Question: padding does not work as expected in custom ViewGroup
Hi:
My layout have the following structure:
'''
RelativeLayout(with padding)
MainView(ViewGroup)
'''
And the :
'''
<RelativeLayout xmlns:android="http://schemas.android.com/apk/res/android"
xmlns:tools="http://schemas.android.com/tools"
android:layout_width="match_parent"
android:layout_height="match_parent"
android:background="#ffffff"
android:paddingBottom="16dp"
android:paddingLeft="16dp"
android:paddingRight="16dp"
android:paddingTop="16dp"
tools:context=".MainActivity" >
<com.example.testandroid.MainView
android:layout_width="match_parent"
android:layout_height="match_parent" />
</RelativeLayout>
'''
'''
public class MainView extends ViewGroup {
public MainView(Context context, AttributeSet as) {
super(context);
addView(new MyView(context, null));
}
@Override
protected void dispatchDraw(Canvas canvas) {
canvas.drawColor(Color.GREEN);
super.dispatchDraw(canvas);
}
@Override
protected void onLayout(boolean changed, int l, int t, int r, int b) {
for (int i = 0, len = getChildCount(); i < len; i++) {
View v = getChildAt(i);
v.layout(l,t,r,b);
}
}
}
'''
'''
public class MyView extends SurfaceView implements Callback {
public MyView(Context contex, AttributeSet as) {
super(contex, as);
getHolder().addCallback(this);
}
@Override
public void surfaceChanged(SurfaceHolder holder, int format, int width, int height) {
refresh();
}
private void refresh() {
SurfaceHolder holder = getHolder();
synchronized (holder) {
Canvas canvas = holder.lockCanvas();
if (canvas != null) {
try {
Paint p = new Paint();
p.setColor(Color.RED);
canvas.drawCircle(10, 10, 10, p);
} finally {
holder.unlockCanvasAndPost(canvas);
}
}
}
}
@Override
public void surfaceCreated(SurfaceHolder holder) {
refresh();
}
@Override
public void surfaceDestroyed(SurfaceHolder holder) {
}
}
'''
Now, this is what I got now:

As you can see, the viewgroup I created 'MainView' has a background of 'green'.
And 'MainView' add a 'MyView' dynamically whose background is black here.
Now, the problem is that what the 'MyView' have a padding relative to 'MainView'? Because I want it take all the space of 'MainView', that's to say, the 'greed' should be invisible.
Why?
But
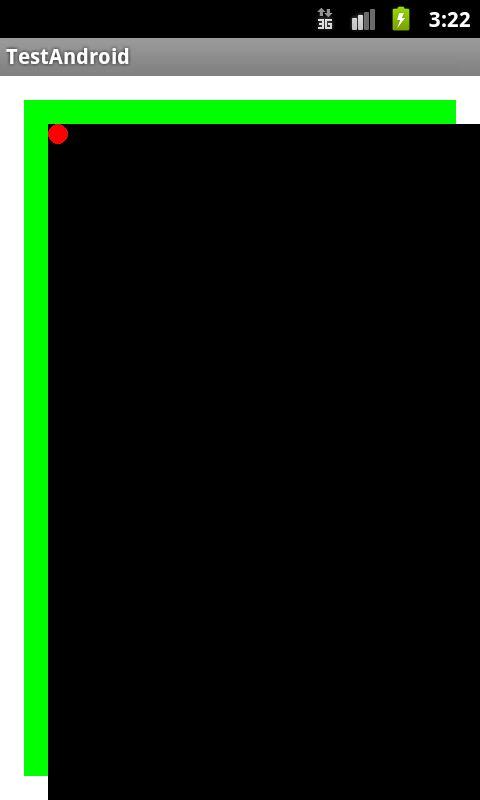
Answer: When you layout your children, it needs to be relative to your position.
To fill yourself you would do 'child.layout(0, 0, getWidth(), getHeight());'.